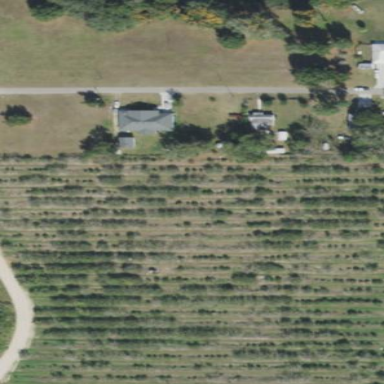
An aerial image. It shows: Orchard.